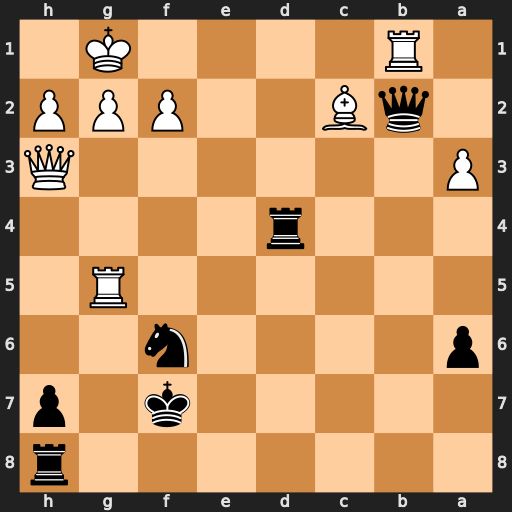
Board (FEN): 7r/5k1p/p4n2/6R1/3r4/P6Q/1qB2PPP/1R4K1
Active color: b
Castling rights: -
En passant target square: -
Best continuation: Qxb1+ Bxb1 Rd1#